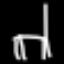
Label: chair